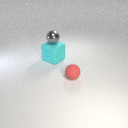
large cyan rubber cube to the left of small red rubber sphere